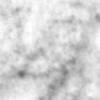
Label: no_change